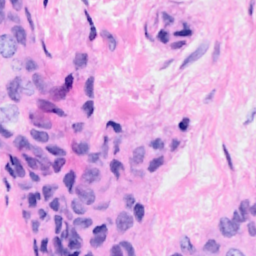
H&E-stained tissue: Breast